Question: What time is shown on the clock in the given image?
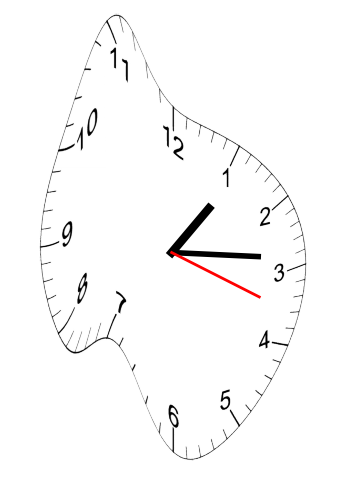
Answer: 01:14:18